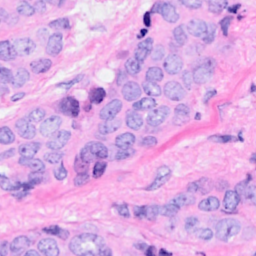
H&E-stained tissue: Breast